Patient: sex F, age 82
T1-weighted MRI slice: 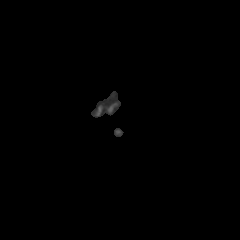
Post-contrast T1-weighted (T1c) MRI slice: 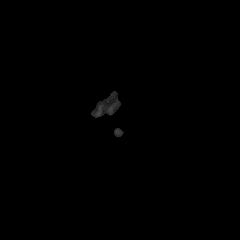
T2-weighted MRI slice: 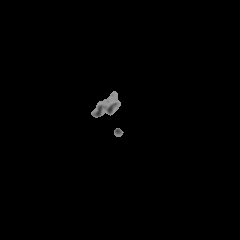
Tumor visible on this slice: no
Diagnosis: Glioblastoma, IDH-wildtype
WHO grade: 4